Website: walmart
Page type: gifting
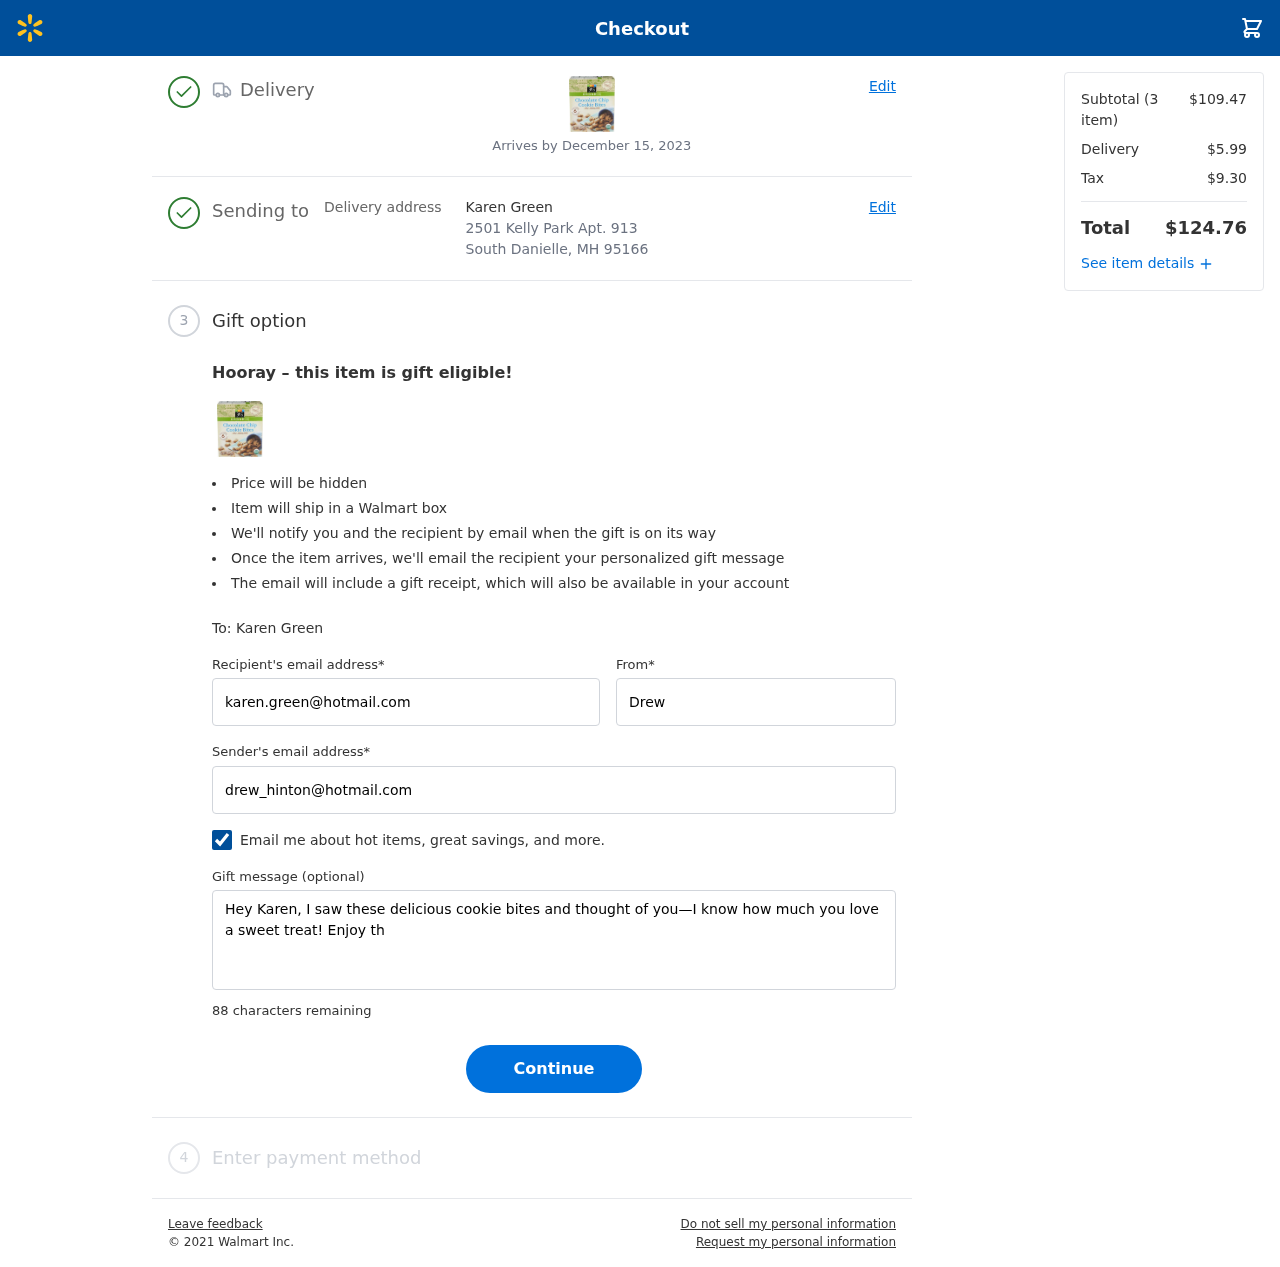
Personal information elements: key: PII_CITY_STATE_ZIP
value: South Danielle, MH 95166
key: PII_EMAIL
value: drew_hinton@hotmail.com
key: PII_FIRSTNAME
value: Drew
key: PII_GIFT_EMAIL
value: karen.green@hotmail.com
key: PII_GIFT_FULLNAME
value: Karen Green
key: PII_GIFT_MESSAGE
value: Hey Karen, I saw these delicious cookie bites and thought of you—I know how much you love a sweet treat! Enjoy these little moments of joy, just because you deserve them. Can’t wait to hear what you think!
Drew
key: PII_STREET
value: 2501 Kelly Park Apt. 913
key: PII_GIFT_FIRSTNAME
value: Karen
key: PII_GIFT_LASTNAME
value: Green
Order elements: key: ORDER_DELIVERY_DATE
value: Arrives by December 15, 2023
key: ORDER_NUM_ITEMS
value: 3
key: ORDER_SUBTOTAL
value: $109.47
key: ORDER_SHIPPING_COST
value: $5.99
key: ORDER_TAX
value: $9.30
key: ORDER_TOTAL
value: $124.76